A 2-D grayscale encoding of one vibration snapshot from a rotor kit is shown. Diagnose the rotating machine from this image, choosing from: normal, misalignment, unbalance, looseness.
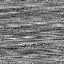
Answer: unbalance